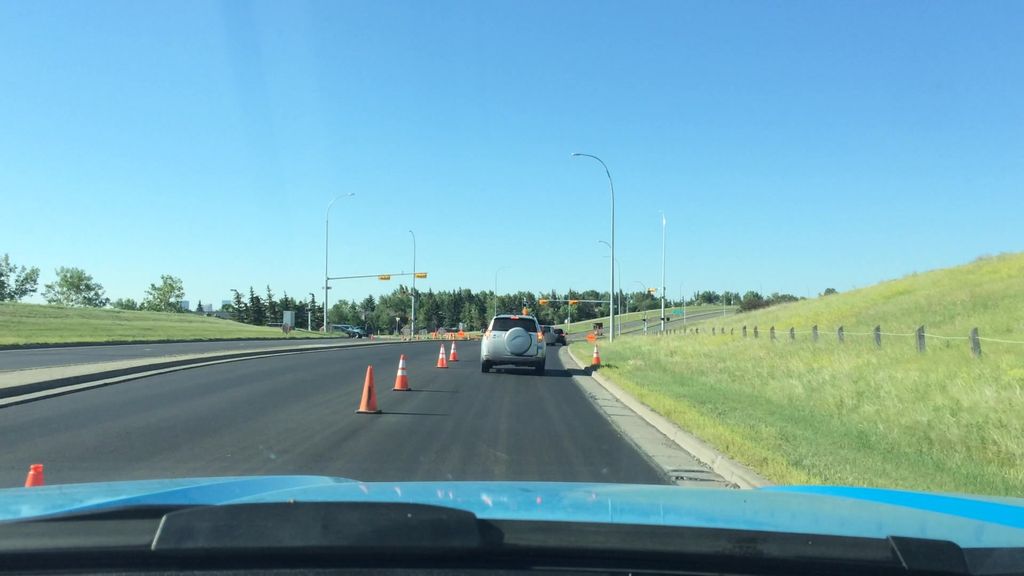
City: calgary